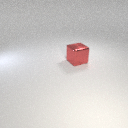
large red metal cube